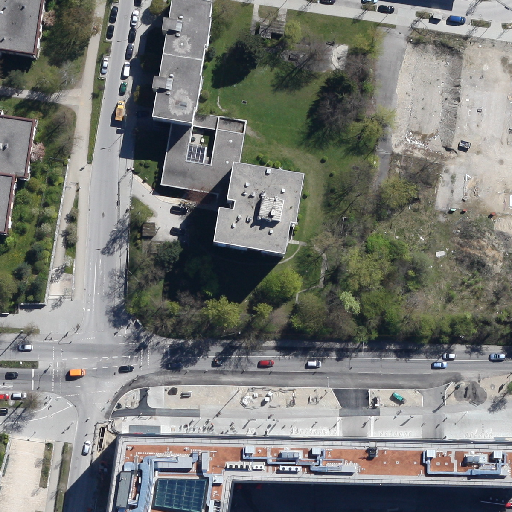
Referring expression: car